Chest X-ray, PA view. Patient: 28 years old, sex F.
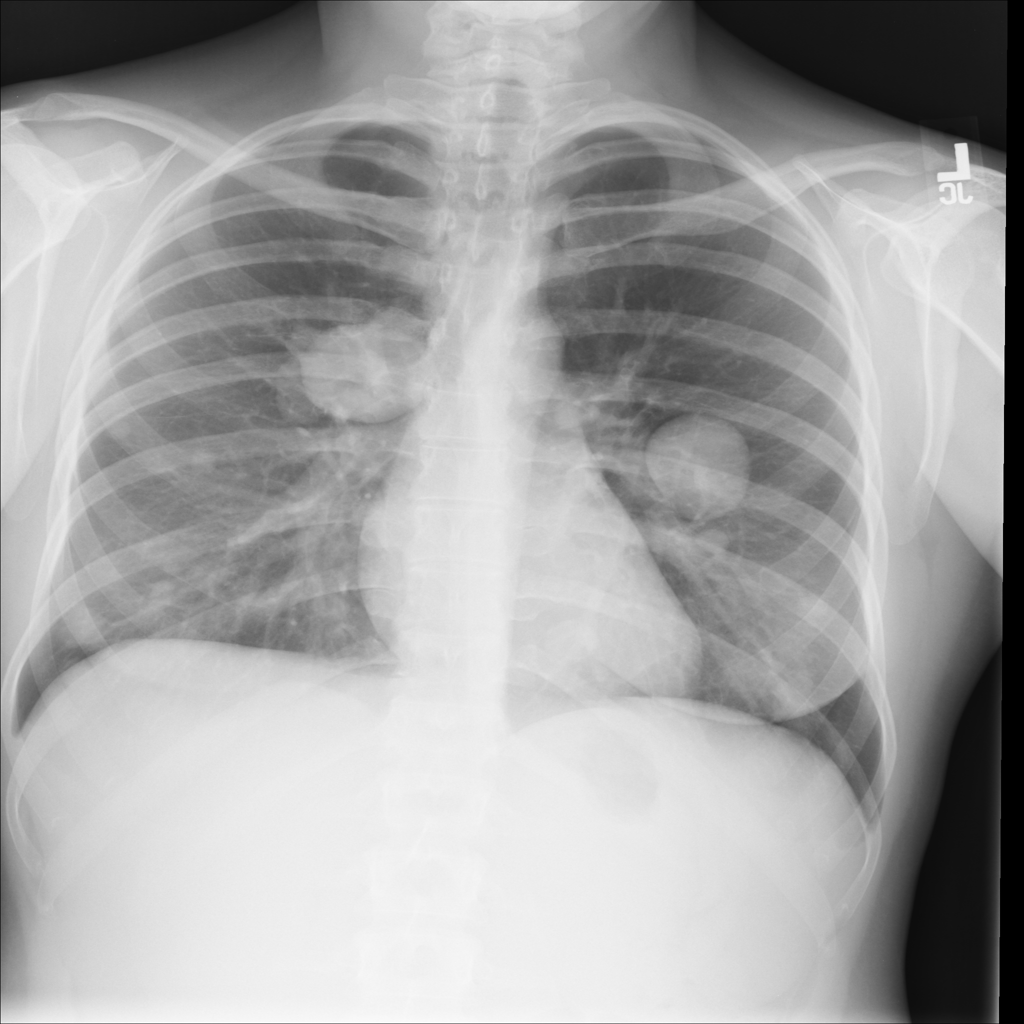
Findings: Mass